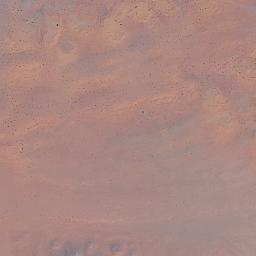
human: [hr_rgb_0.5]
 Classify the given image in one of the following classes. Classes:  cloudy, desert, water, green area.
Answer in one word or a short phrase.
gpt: desert